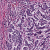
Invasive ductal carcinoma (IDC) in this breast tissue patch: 1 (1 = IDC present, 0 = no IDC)